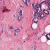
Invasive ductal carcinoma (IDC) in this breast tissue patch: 1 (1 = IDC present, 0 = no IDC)